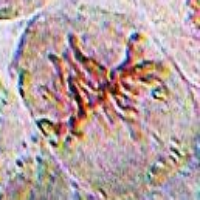
Label: metaphase